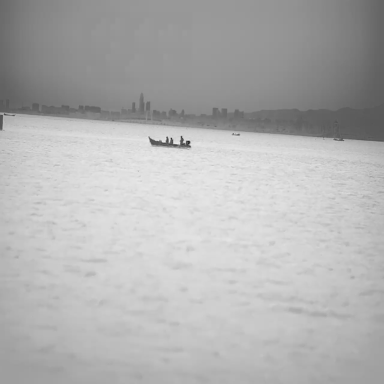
There are four bulk_carriers in the infrared image.